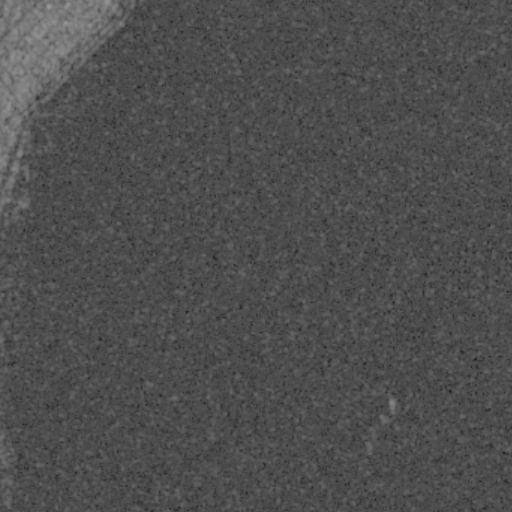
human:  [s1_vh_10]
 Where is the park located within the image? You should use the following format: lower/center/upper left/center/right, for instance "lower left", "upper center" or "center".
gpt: The park is located in the upper left of the image.
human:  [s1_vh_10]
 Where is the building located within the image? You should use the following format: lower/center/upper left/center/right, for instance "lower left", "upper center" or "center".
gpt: The building is located in the upper left of the image.
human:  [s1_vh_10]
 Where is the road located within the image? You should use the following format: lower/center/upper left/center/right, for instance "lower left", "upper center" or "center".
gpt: There is no road in the image.

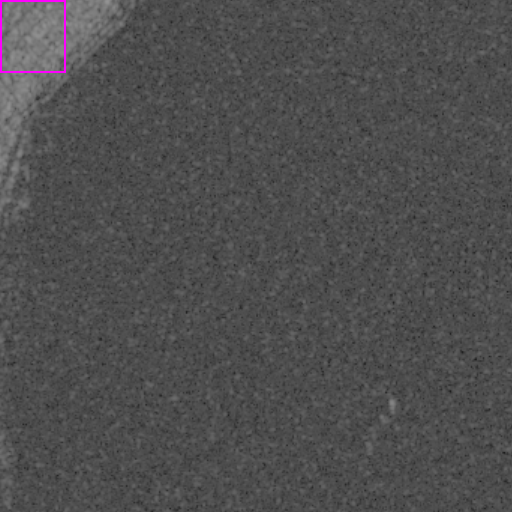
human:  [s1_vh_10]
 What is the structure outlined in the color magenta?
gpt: The structure outlined in magenta is a park.
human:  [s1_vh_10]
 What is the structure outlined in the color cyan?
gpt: There is no cyan outline.